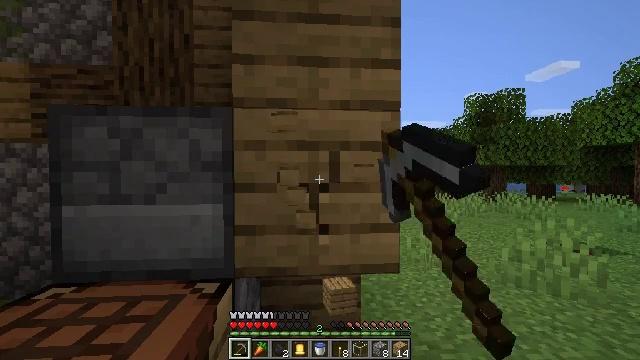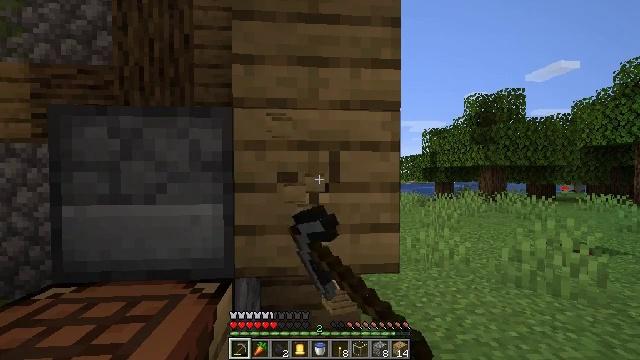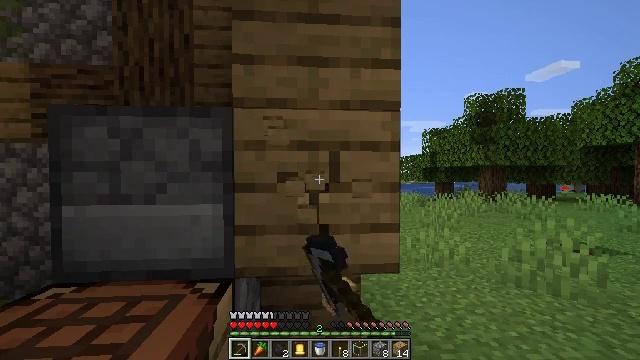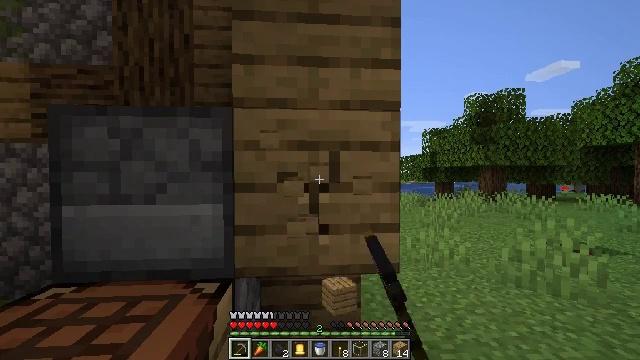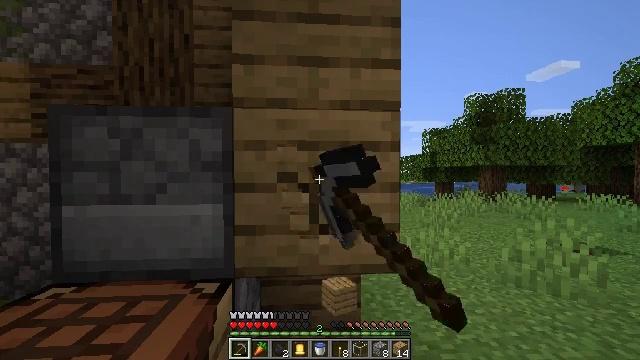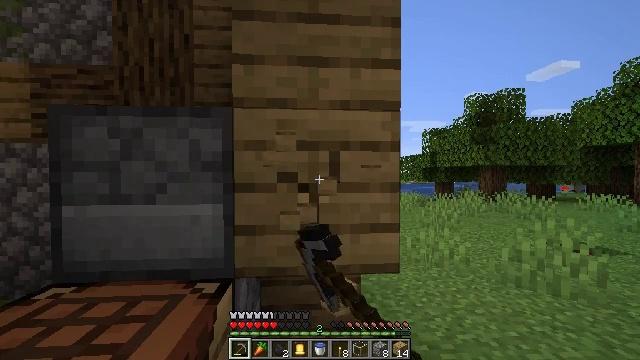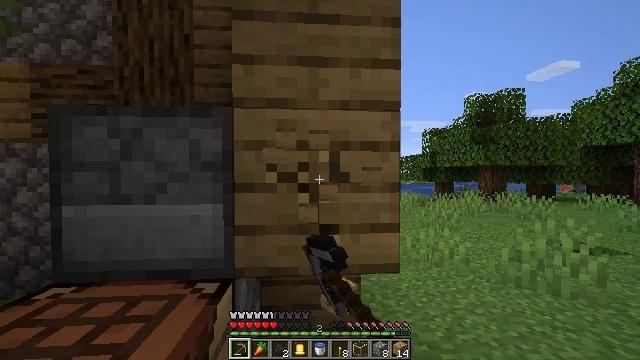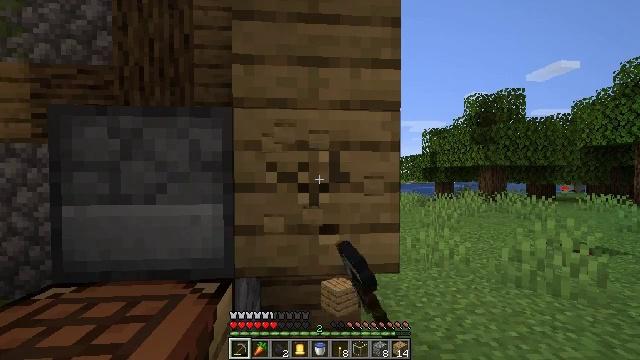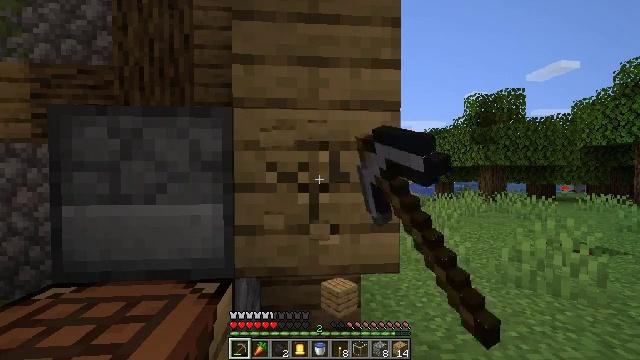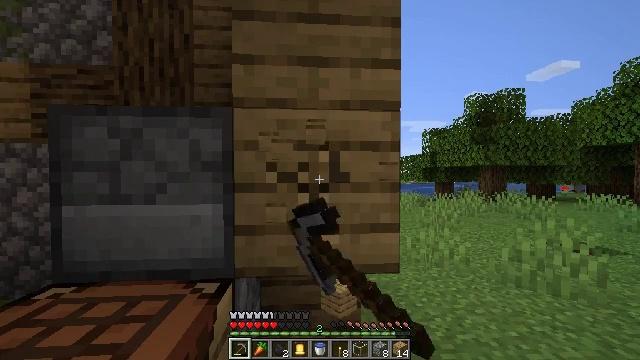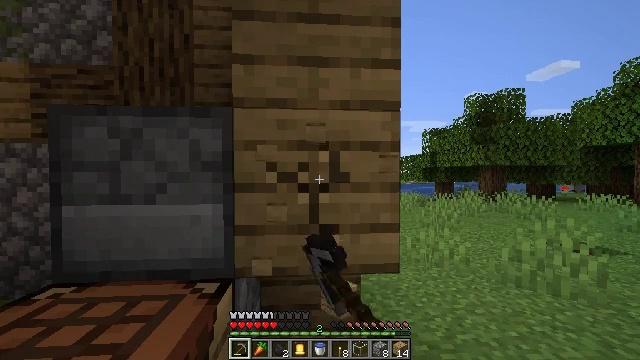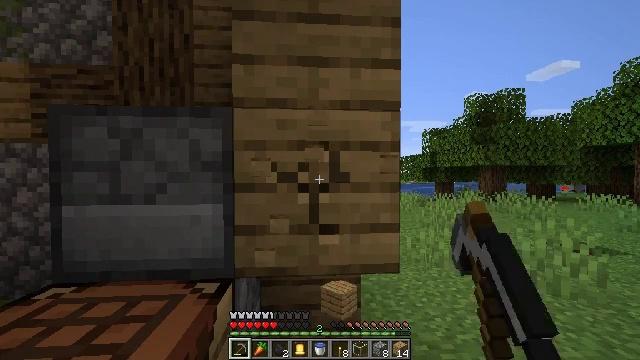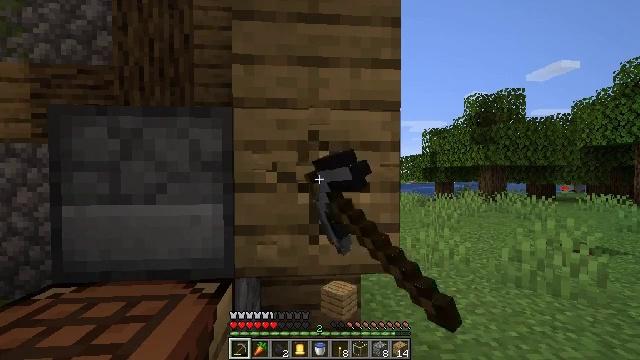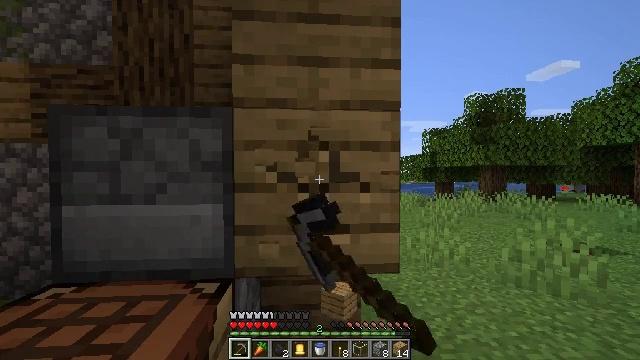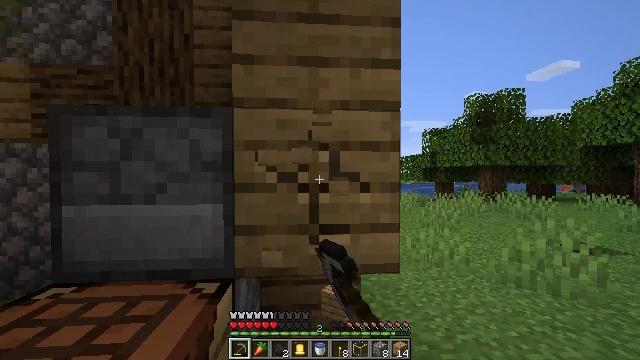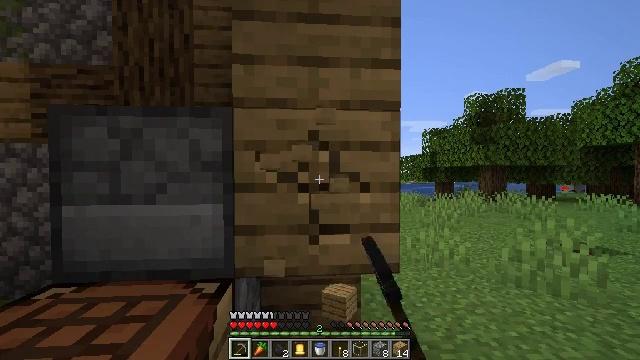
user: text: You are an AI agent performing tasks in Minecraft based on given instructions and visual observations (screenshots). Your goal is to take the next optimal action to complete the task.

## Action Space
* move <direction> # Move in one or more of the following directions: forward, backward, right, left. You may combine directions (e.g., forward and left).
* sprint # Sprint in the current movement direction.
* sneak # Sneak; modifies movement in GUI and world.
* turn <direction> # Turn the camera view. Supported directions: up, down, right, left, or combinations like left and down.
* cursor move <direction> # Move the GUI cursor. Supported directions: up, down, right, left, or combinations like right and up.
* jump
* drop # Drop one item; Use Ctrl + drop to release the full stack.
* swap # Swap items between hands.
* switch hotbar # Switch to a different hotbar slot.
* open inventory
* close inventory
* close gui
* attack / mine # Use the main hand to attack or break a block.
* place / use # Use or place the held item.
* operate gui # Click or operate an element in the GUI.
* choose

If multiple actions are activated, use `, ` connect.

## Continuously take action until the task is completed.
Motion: motion action
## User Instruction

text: Attack the oak planks to recycle it.
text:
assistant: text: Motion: attack / mine
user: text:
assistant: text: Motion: attack / mine
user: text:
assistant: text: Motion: attack / mine
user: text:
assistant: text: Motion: attack / mine
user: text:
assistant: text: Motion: attack / mine
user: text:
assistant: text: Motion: attack / mine
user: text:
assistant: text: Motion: attack / mine
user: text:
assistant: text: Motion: attack / mine
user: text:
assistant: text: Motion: attack / mine
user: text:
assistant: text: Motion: attack / mine
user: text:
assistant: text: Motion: attack / mine
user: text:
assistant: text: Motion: attack / mine
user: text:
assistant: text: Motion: attack / mine
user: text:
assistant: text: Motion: attack / mine
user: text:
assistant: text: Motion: attack / mine
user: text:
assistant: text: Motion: attack / mine
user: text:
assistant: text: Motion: attack / mine
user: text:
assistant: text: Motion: attack / mine
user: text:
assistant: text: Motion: attack / mine
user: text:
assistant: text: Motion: attack / mine
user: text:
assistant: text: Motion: attack / mine
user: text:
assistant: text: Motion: attack / mine
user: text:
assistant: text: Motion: attack / mine
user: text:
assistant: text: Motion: attack / mine
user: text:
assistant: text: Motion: attack / mine
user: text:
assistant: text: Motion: attack / mine
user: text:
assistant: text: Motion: attack / mine
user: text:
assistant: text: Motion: attack / mine
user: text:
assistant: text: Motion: attack / mine
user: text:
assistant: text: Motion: attack / mine